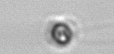
Label: flagellate